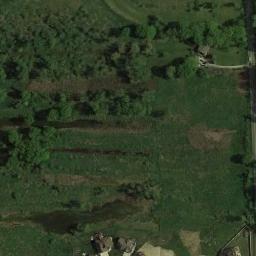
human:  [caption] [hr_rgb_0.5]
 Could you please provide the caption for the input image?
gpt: Many trees are on the meadow .

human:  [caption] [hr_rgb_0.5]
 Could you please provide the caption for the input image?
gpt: There is a wood on the grass .

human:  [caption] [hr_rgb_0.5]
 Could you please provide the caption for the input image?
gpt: There are some trees on the meadow .

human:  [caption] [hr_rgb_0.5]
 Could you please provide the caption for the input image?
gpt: This meadow has dense grasses, Some trees and clearings .

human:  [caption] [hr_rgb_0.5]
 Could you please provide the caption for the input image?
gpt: There are many green trees on the meadow .